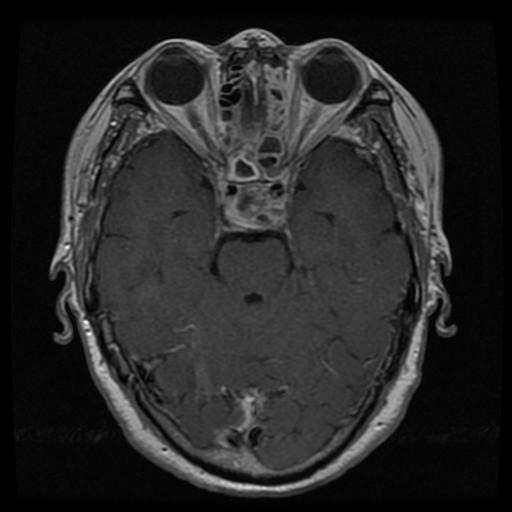
Label: pituitary